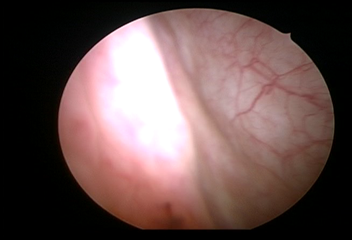
Modality: WLC
Class: Normal mucosa
Bladder cancer association: No